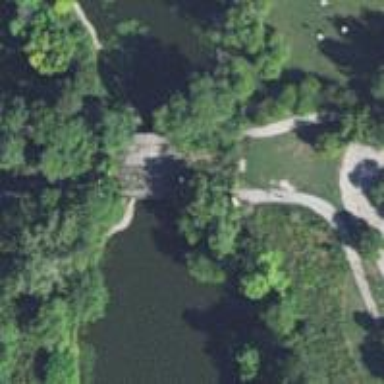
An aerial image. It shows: Path on bridge.